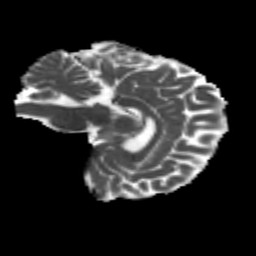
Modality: MD
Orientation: sagittal
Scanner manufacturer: siemens
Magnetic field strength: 3 T
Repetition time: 4.16 s
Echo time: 0.0806 s